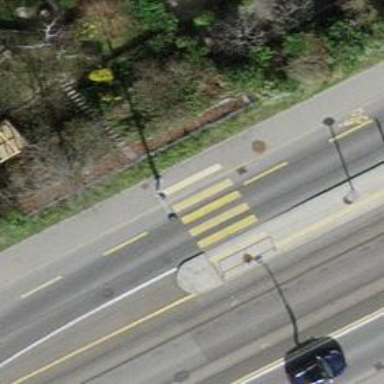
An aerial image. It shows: Marked crossing with zebra stripes on the road.